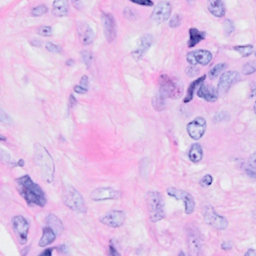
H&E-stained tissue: Breast